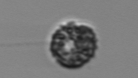
Label: coccolithophorid